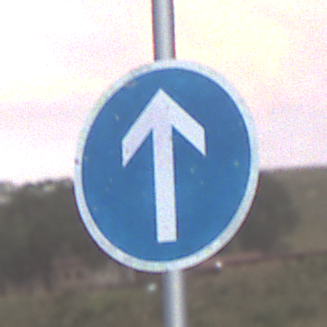
Verkehrszeichen: VorgeschriebeneFahrtrichtungGeradeaus
Umgebung: Outdoor, RoadRail
Tageszeit: SunriseSunset
Wetter: PartlyCloudy
Licht: Natural
Jahreszeit: NotSpecified
Kontrast: LowContrast